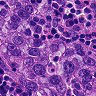
Metastatic tissue present: yes